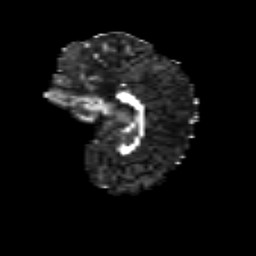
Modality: FA
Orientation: sagittal
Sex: male
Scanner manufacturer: siemens
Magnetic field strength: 3 T
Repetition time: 5 s
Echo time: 0.071 s